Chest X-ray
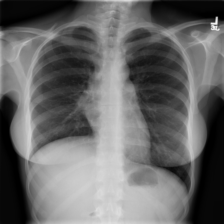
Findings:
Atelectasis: negative
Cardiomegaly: negative
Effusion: negative
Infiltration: negative
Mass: negative
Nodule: negative
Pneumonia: negative
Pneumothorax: negative
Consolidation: negative
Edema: negative
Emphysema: negative
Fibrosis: negative
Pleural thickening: negative
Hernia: negative